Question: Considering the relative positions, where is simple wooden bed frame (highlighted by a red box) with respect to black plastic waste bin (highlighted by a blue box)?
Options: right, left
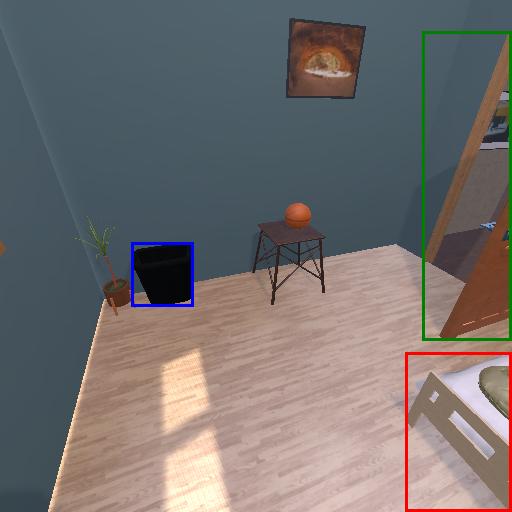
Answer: right